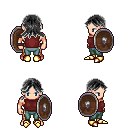
a pixel art fantasy rpg character, male body template, human, light skin, maroon sleeveless shirt, teal pants, gray loose hair, bracelets, gold boots, shield, four views (front, back, left, right), 2x2 character sprite sheet, small pixel art, hard edges, no anti-aliasing